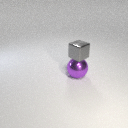
small gray metal cube above large purple metal sphere